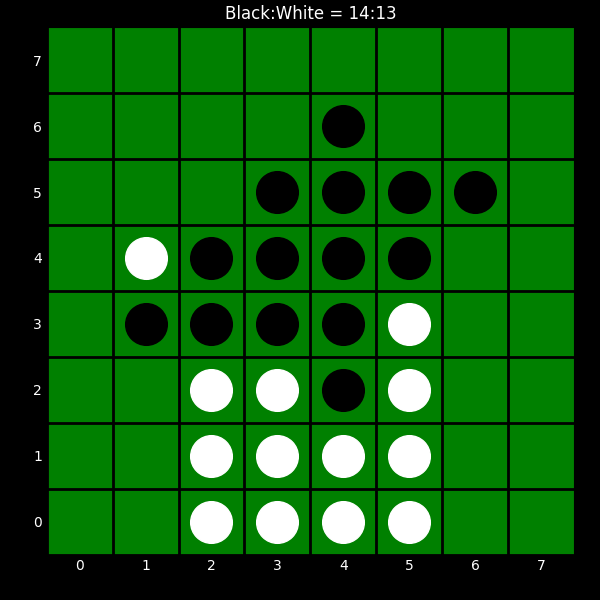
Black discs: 14
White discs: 13